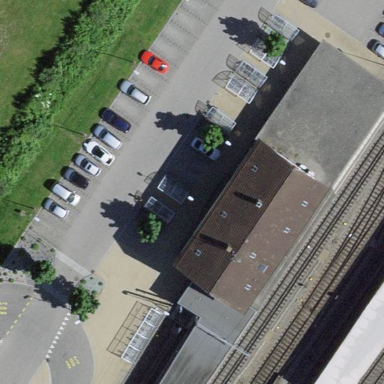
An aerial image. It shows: Train station with gabled roof.